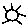
Label: sun